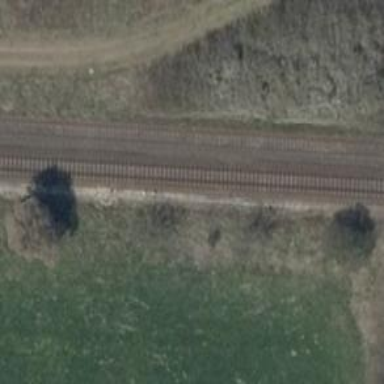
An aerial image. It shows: Railway signal.